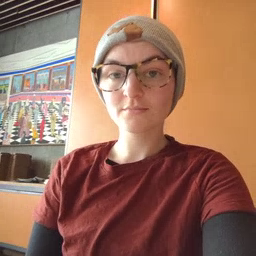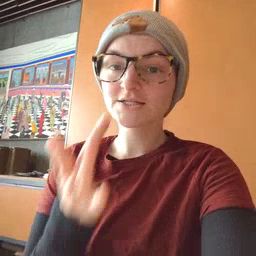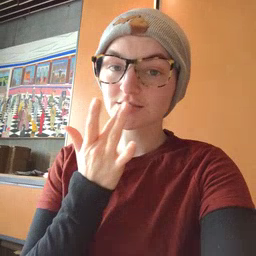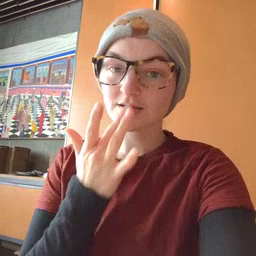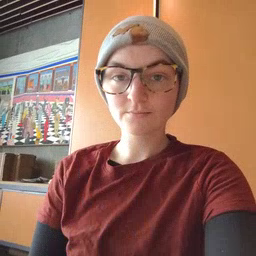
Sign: taste